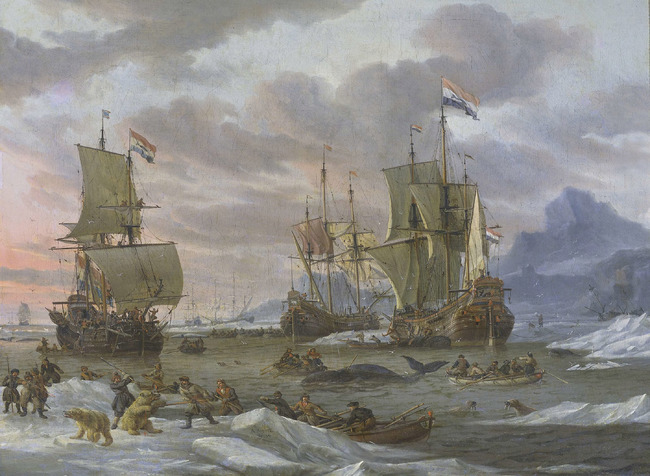
Title: Dutch whale hunters off a rocky coast
Artist: Abraham Storck
Earliest date: 1659
Latest date: 1708
Genre: painting
Iconography: Walvis
Keywords: marine (genre), whale, whaleship, whaling, sailing ship, full-rigged ship, seashore, ice (water by form), polar bear, walrus, row boat